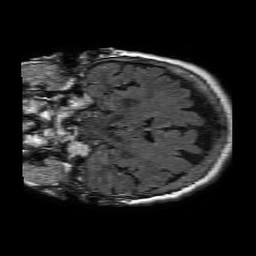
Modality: FLAIR
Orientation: coronal
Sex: female
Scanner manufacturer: philips
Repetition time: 11 s
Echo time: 0.125 s